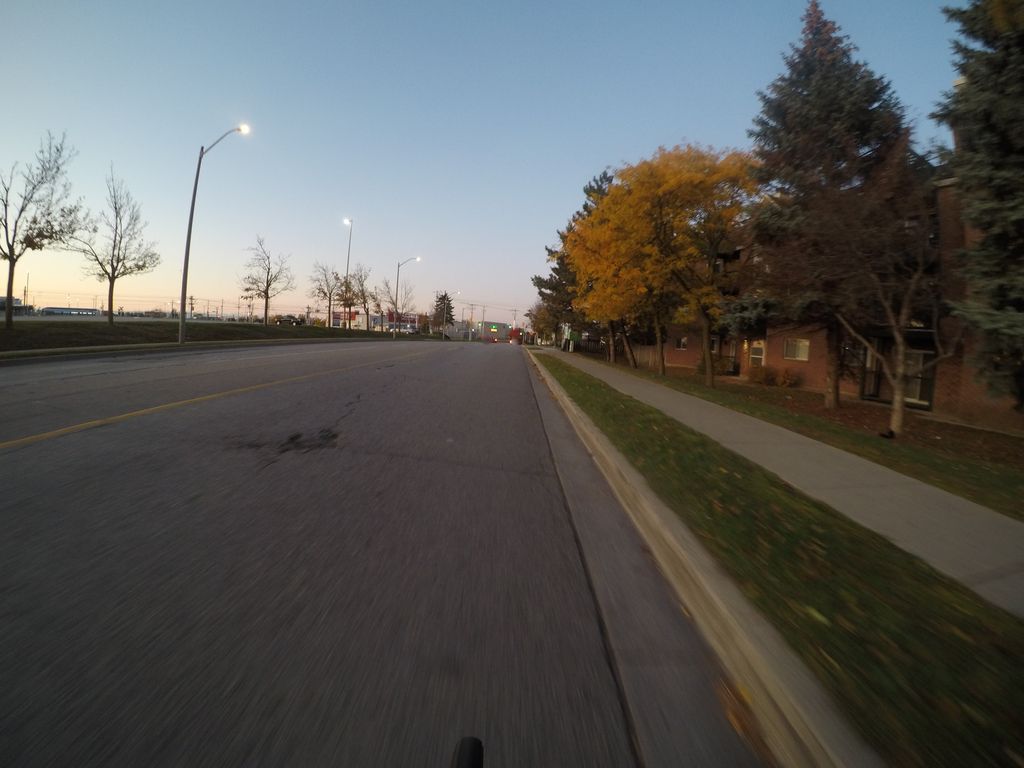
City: kitchener-waterloo